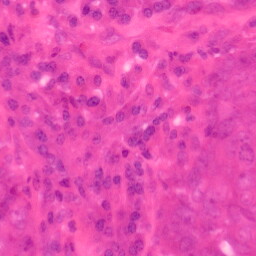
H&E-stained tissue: Colon